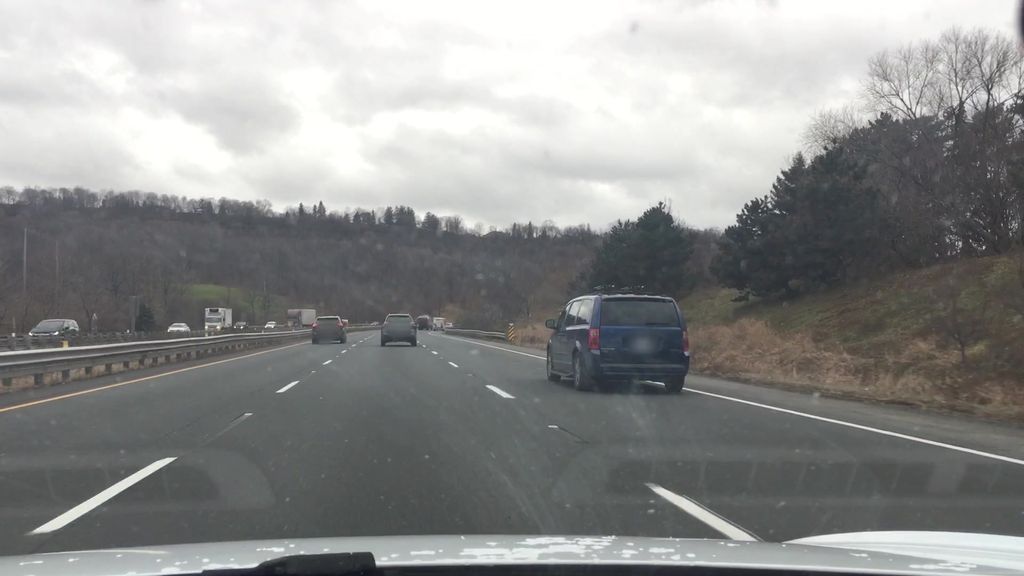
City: hamilton